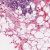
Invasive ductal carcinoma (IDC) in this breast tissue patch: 0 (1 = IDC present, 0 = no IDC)